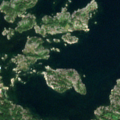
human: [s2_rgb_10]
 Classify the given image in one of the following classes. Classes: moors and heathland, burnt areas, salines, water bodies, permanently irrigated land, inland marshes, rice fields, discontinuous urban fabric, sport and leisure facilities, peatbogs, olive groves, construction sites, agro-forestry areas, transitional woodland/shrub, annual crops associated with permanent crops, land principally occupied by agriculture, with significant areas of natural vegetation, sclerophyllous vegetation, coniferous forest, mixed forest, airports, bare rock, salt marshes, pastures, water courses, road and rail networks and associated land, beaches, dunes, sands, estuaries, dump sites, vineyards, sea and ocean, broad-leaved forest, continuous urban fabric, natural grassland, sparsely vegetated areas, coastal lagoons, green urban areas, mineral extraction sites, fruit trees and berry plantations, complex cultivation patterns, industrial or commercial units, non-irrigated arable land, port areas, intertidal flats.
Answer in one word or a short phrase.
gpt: land principally occupied by agriculture, with significant areas of natural vegetation, broad-leaved forest, bare rock, sea and ocean